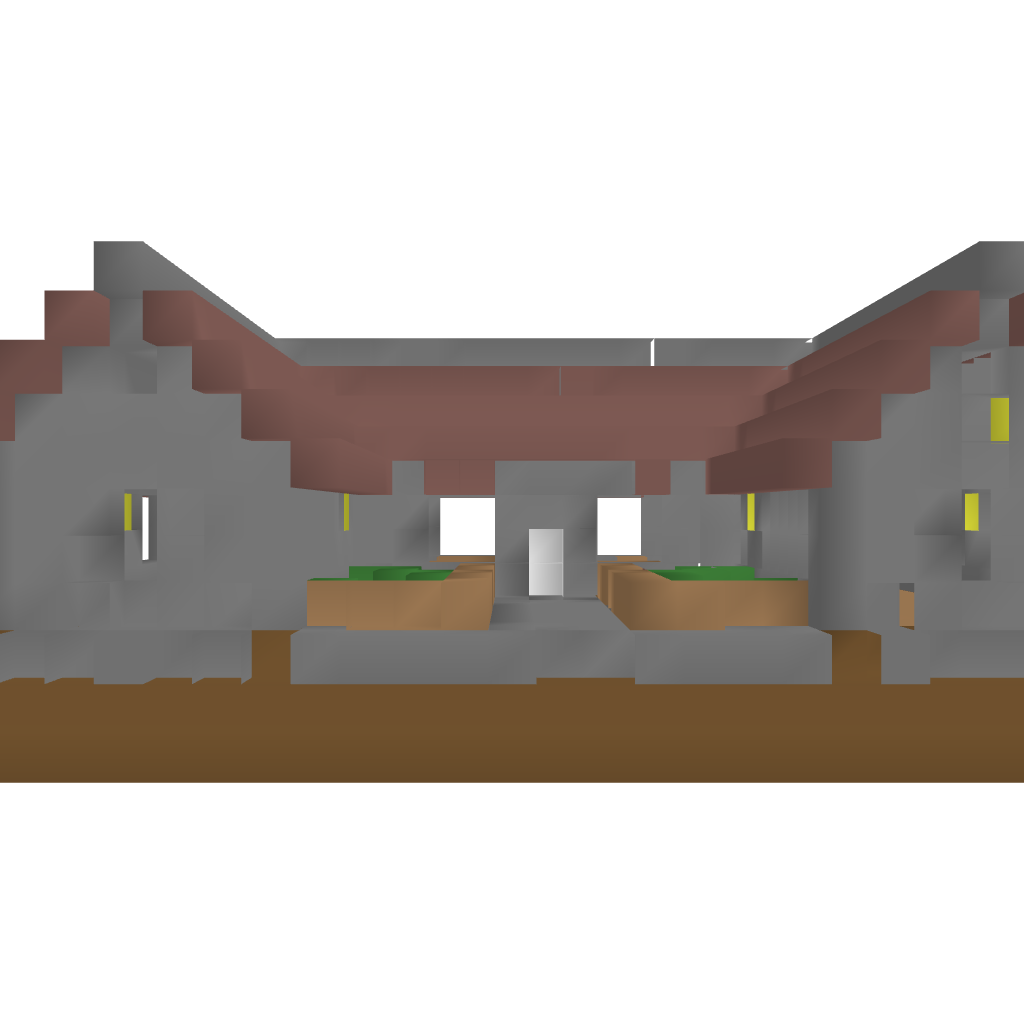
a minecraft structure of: Two room house bad low quality